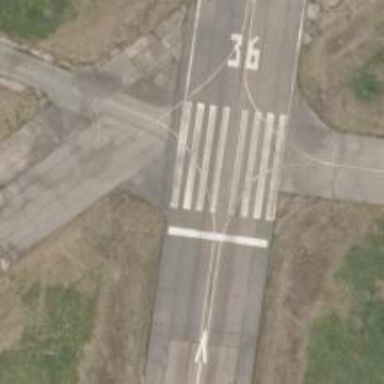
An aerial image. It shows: Runway at airport.